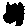
Label: hexagon